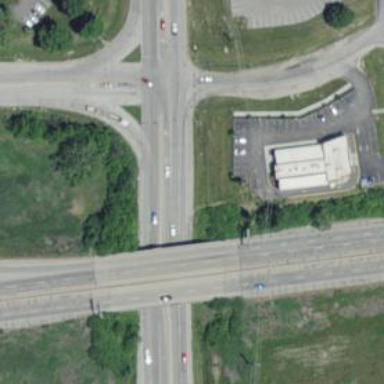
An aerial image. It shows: Secondary link road.